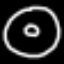
Label: donut